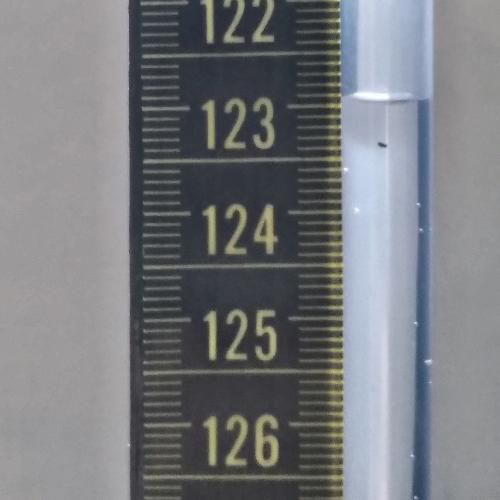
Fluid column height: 122.9 cm